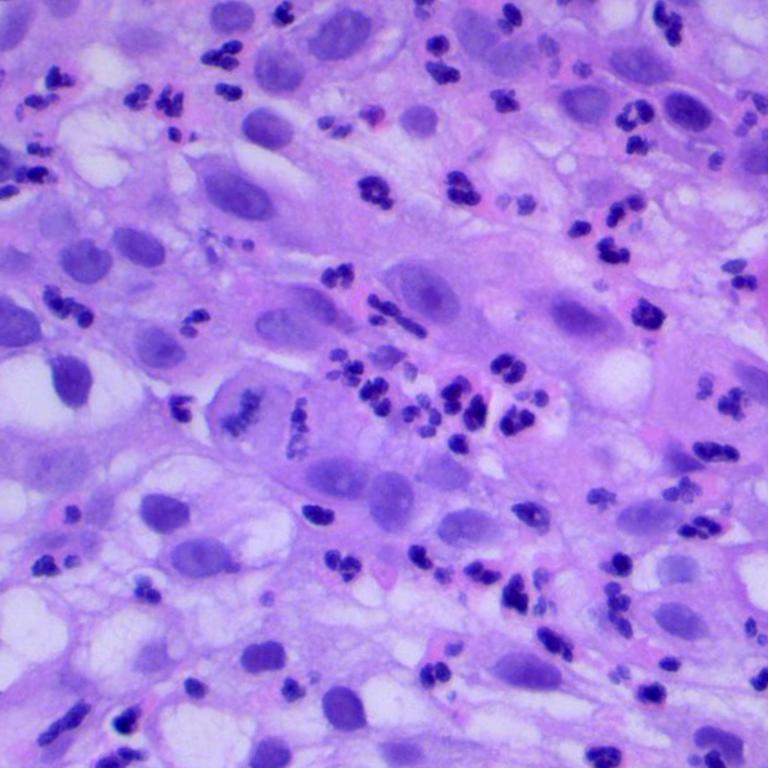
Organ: lung
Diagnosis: squamous carcinomas